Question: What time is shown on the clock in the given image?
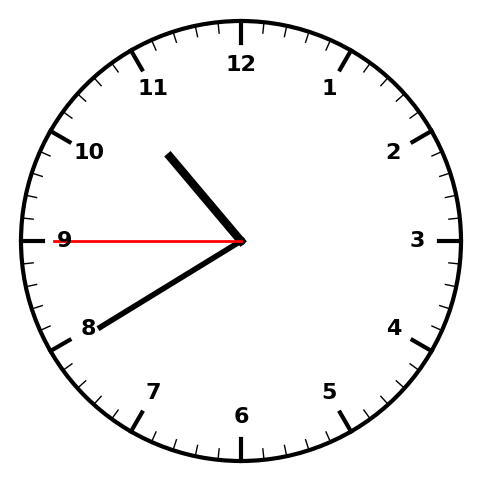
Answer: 10:39:45